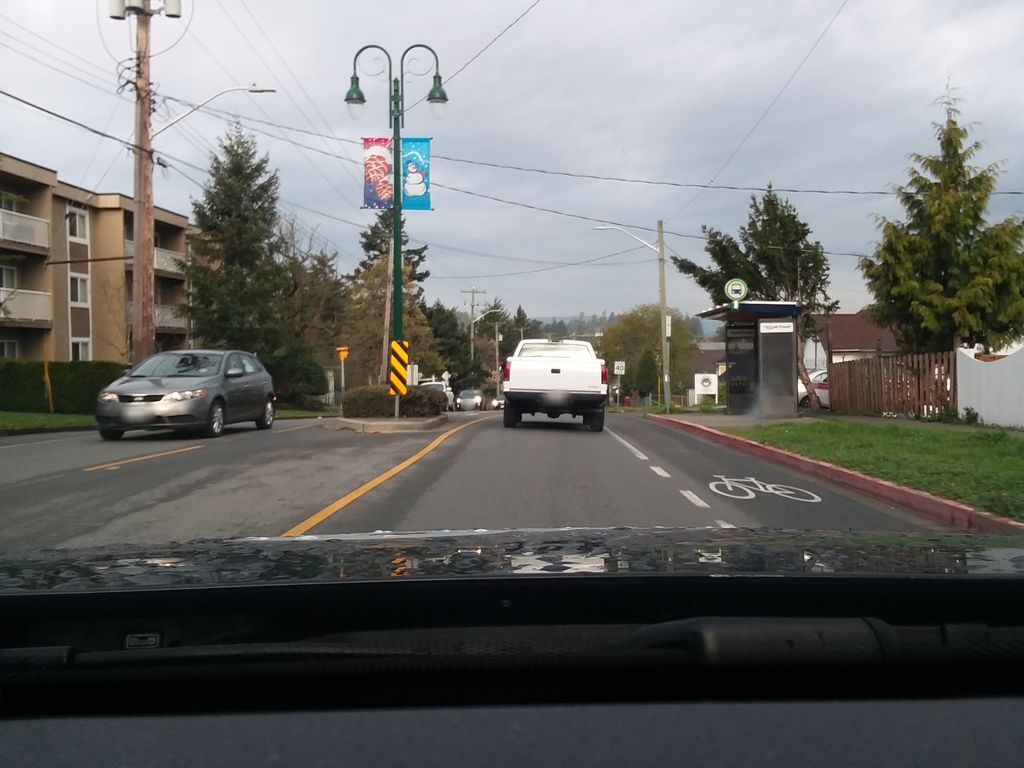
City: victoria